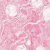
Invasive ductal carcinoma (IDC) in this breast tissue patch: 0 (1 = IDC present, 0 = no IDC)